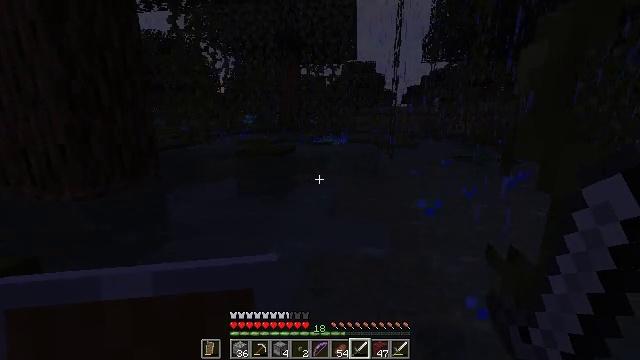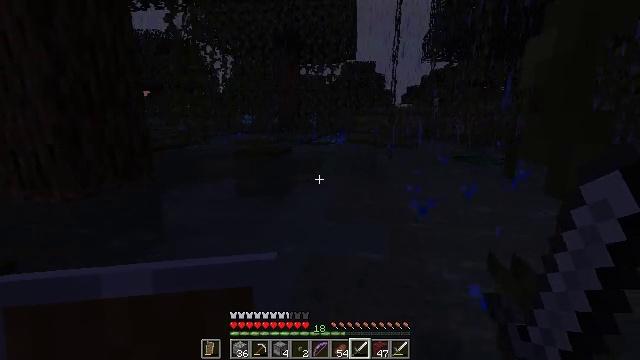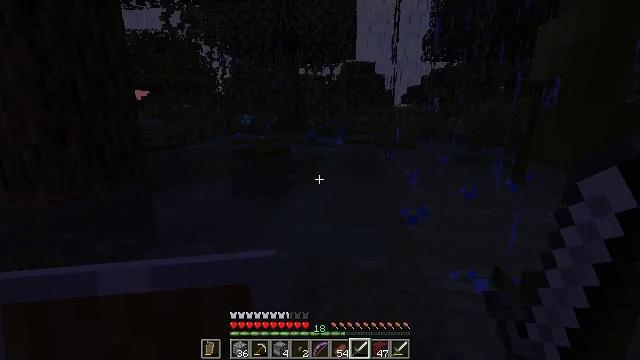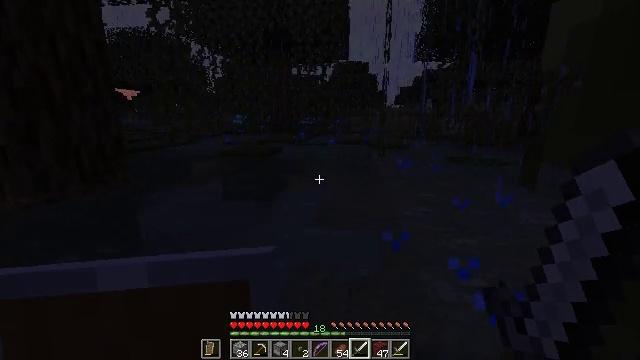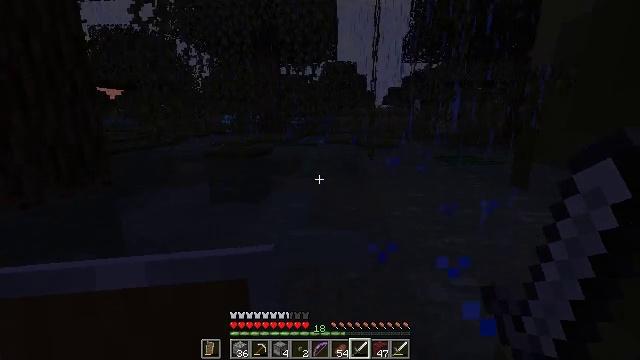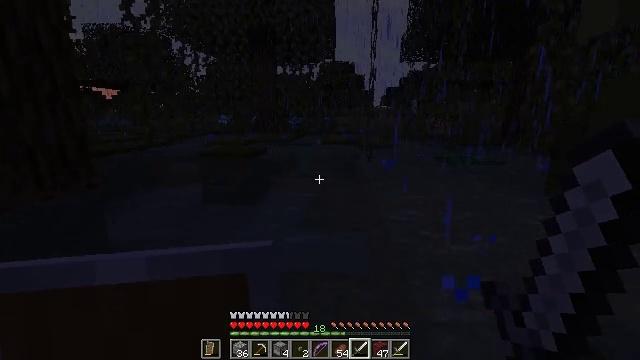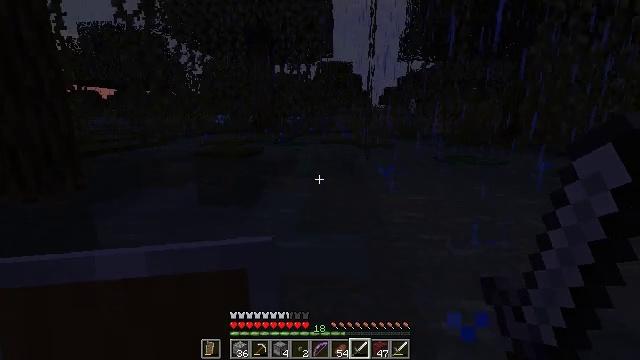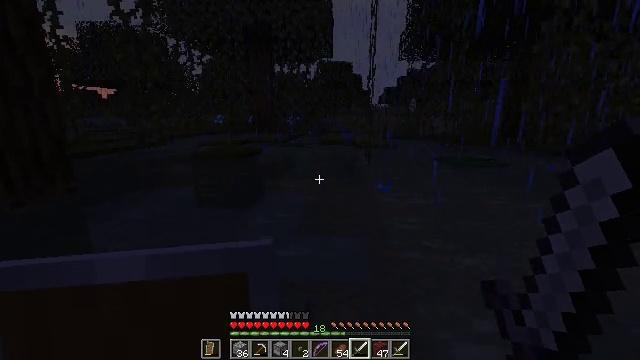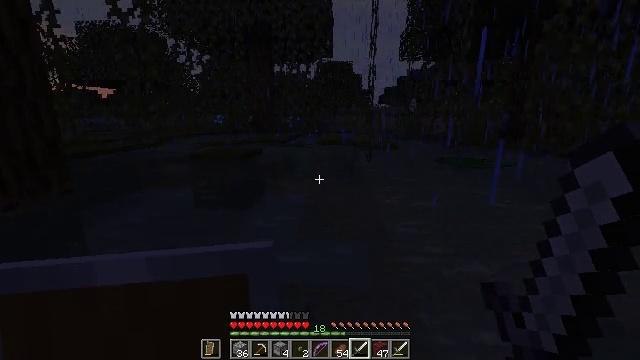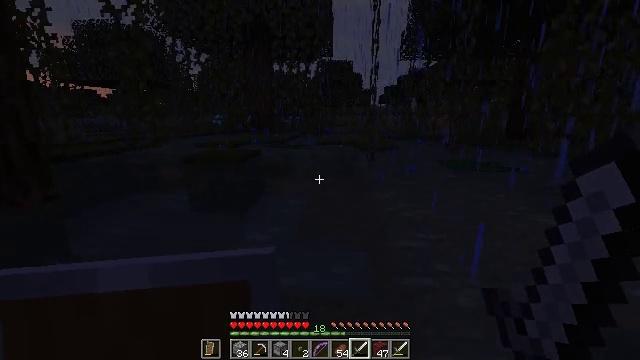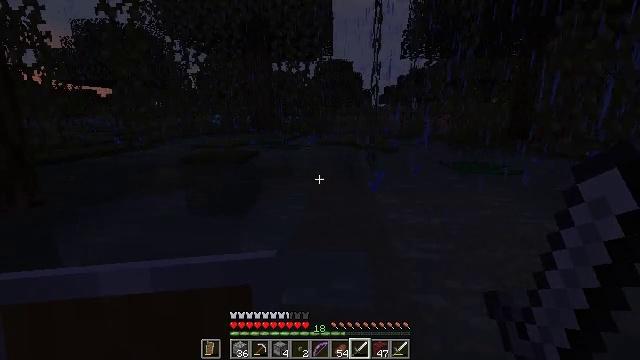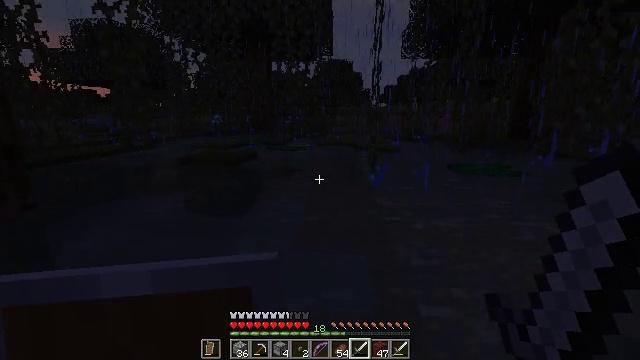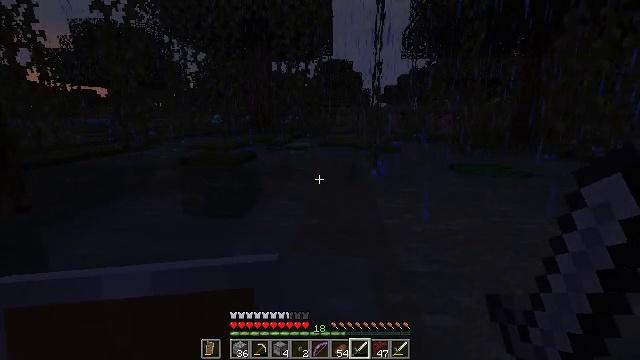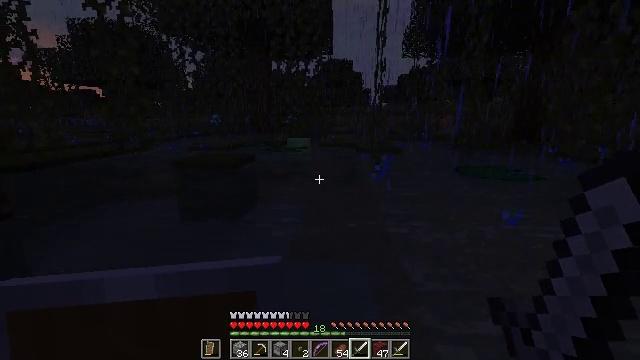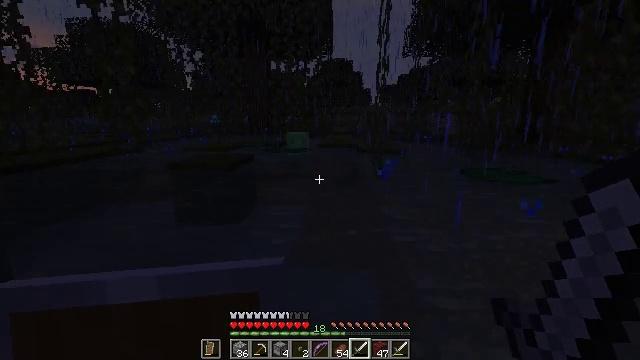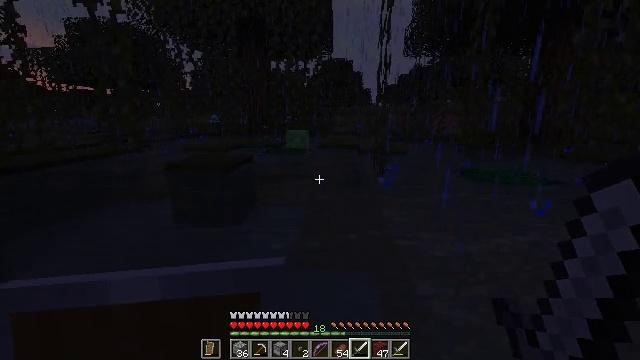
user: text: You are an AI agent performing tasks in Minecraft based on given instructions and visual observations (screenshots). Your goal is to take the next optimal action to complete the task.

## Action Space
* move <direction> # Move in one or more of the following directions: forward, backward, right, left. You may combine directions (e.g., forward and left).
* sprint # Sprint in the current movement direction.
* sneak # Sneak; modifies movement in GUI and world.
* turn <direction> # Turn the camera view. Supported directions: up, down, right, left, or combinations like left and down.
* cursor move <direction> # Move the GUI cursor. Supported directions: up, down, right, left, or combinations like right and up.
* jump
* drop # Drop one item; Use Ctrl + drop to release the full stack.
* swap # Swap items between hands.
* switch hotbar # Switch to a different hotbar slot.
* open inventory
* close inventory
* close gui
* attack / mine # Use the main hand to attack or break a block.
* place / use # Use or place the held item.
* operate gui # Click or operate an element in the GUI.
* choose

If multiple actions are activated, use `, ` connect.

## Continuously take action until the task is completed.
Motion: motion action
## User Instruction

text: Kill the slime.
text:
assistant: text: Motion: move forward
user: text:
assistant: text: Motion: move forward
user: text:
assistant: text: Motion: move forward, turn right
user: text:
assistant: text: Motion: move forward, turn right
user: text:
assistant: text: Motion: move forward
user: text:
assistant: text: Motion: move forward
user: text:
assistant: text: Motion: move forward
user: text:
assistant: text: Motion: move forward
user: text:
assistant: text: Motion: move forward
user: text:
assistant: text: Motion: move forward
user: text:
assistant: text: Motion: move forward
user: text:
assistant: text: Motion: move forward
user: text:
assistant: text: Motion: move forward
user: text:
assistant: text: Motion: move forward
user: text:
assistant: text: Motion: move forward
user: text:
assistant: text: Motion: move forward
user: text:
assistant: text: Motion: move forward
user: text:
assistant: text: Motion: move forward
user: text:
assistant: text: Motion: move forward
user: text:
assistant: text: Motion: move forward
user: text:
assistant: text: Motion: move forward
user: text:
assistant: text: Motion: move forward, jump
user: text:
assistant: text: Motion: move forward, jump
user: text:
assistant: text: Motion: move forward, jump
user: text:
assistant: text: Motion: move forward, jump
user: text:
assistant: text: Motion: move forward
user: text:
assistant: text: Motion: move forward
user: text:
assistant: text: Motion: move forward
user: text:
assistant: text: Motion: move forward
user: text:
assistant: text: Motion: move forward